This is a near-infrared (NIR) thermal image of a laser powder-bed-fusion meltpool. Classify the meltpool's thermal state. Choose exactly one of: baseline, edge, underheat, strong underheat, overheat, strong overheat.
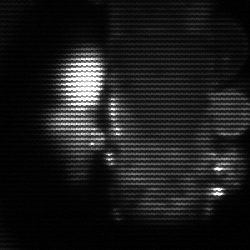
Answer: strong underheat